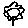
Label: flower